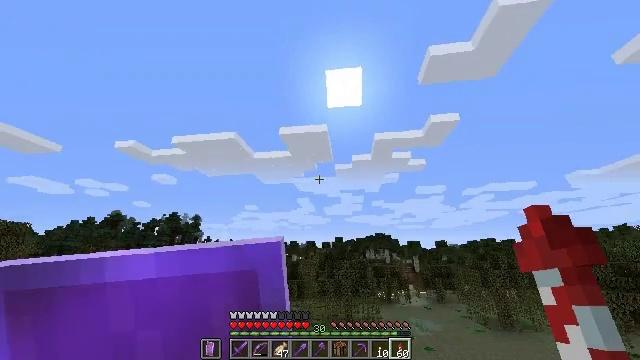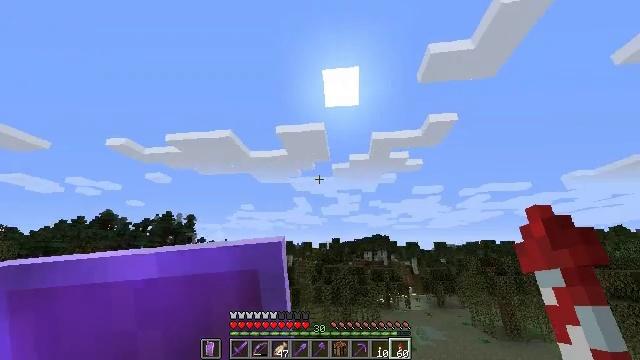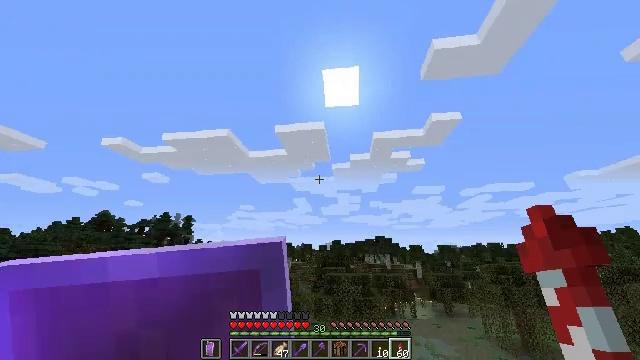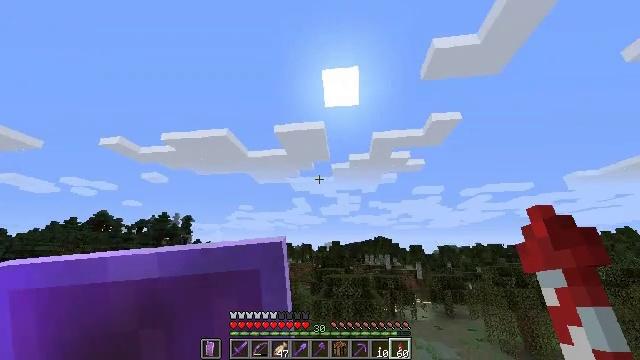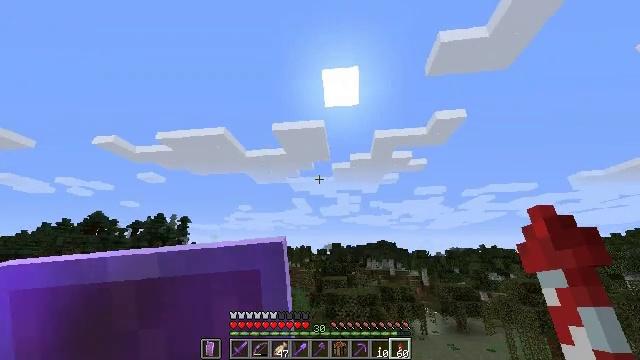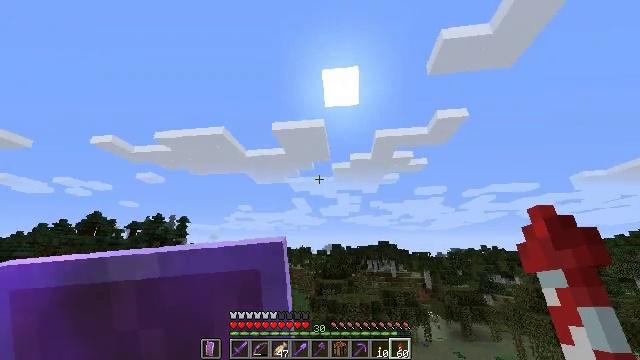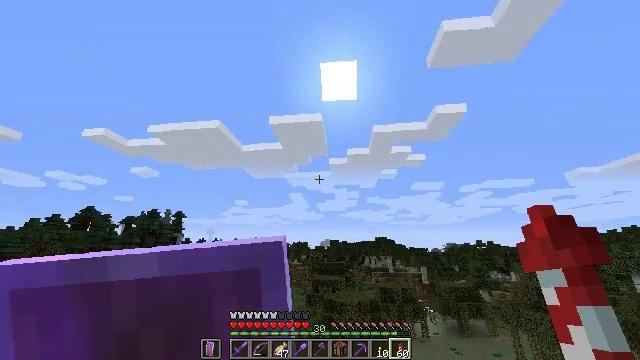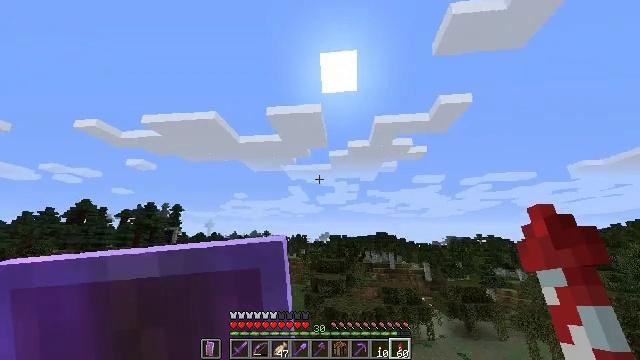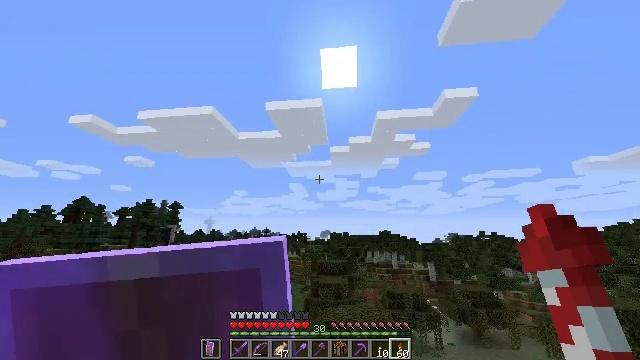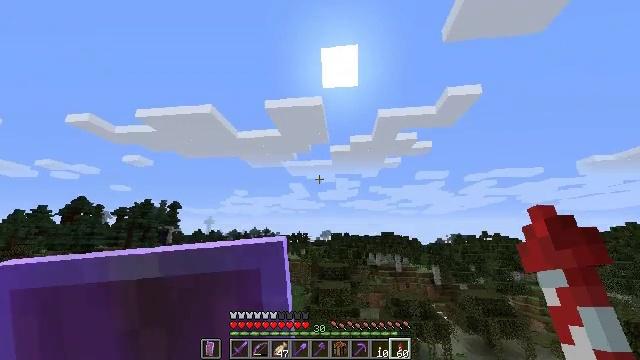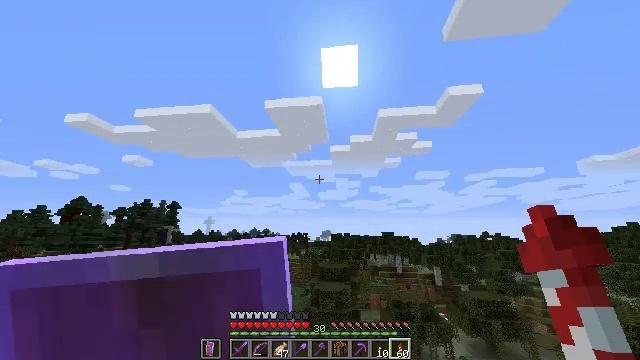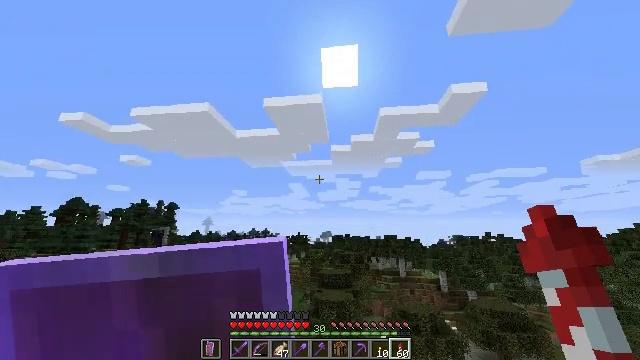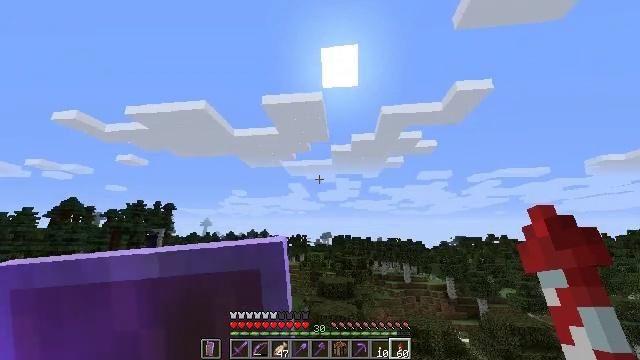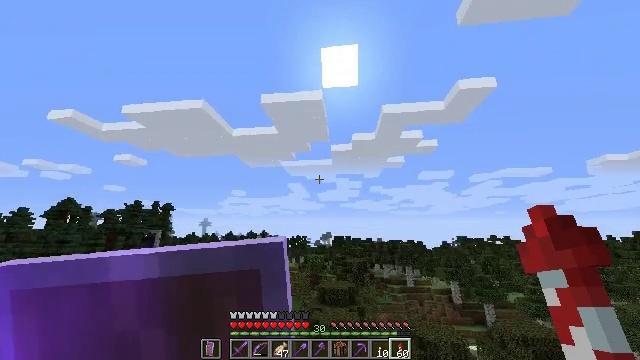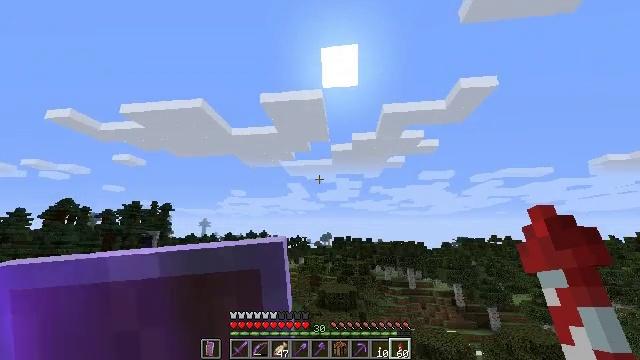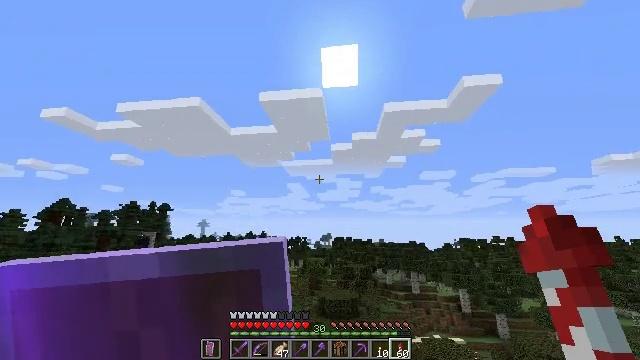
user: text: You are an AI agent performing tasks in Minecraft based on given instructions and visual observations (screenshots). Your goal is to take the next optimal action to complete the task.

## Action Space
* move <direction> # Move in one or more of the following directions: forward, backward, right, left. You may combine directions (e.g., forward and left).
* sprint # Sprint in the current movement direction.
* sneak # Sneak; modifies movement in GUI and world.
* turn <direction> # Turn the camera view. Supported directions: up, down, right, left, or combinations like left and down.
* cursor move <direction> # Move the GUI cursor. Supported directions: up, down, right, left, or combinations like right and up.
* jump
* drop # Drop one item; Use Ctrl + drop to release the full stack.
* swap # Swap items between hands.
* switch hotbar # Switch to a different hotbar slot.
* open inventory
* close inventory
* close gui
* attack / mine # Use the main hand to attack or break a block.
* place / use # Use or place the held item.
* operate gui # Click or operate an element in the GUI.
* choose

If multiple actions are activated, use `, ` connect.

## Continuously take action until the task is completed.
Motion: motion action
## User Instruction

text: Gather the sticky piston from a redstone contraption.
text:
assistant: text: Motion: move forward, sprint, jump
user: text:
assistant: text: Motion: move forward, sprint, jump
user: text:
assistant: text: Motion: move forward, sprint, jump
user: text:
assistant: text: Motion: move forward, sprint, jump
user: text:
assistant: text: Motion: move forward, sprint, jump
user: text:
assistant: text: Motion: move forward, sprint, turn down, jump
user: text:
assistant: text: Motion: move forward, sprint, turn down, jump
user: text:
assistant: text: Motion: move forward, sprint, jump
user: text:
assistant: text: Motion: move forward, sprint, jump
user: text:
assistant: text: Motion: move forward, sprint, jump
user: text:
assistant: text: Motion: move forward, sprint
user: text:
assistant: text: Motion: move forward, sprint
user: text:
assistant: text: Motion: move forward, sprint
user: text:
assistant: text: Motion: move forward, sprint
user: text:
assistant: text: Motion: move forward, sprint
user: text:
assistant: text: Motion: move forward, sprint
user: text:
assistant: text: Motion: move forward, sprint
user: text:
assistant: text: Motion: move forward, sprint
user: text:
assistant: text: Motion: move forward, sprint
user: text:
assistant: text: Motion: move forward, sprint
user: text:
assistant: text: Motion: move forward, sprint, jump
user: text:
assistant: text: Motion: move forward, sprint, jump
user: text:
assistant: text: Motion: move forward, sprint, jump
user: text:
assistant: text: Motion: move forward, sprint, jump
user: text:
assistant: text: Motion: move forward, sprint
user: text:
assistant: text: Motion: move forward
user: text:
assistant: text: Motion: move forward, close inventory
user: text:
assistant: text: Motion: close inventory
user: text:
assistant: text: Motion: close inventory
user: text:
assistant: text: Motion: no_op